Question:
How to display youtube video data details after pasting url in textarea using html and jquery, exactly like whatsapp does?
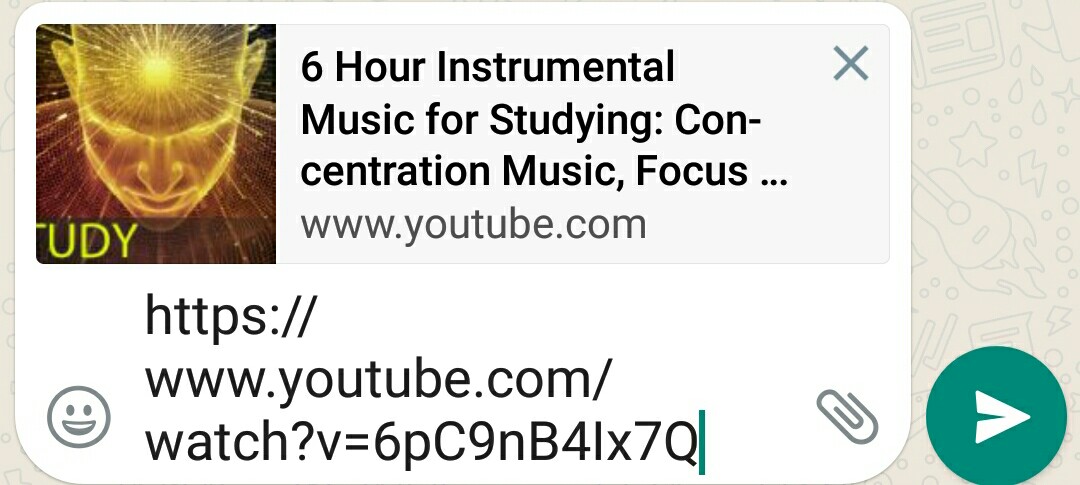
Answer: You can retrieve the video's metadata using the oEmbed Interface. <URL> for more info about that.
Now here the problem with that interface, YouTube doesn't have a Access-Control-Allow-Origin header present which makes it tough for other web services to make requests to it. Your browser will block any http requests you try to make to YouTube
There's two ways we can deal with this:
The first is creating a sort of wrapper around the oembed interface. You create some endpoint using your backend service which make the actual http request to Youtube, then your application makes ajax requests to that endpoint. Check out the answer I linked above to get an idea of how to set that up
The second way is the dirty way. We'll make use of a proxy service called <URL> which deals with the problem we were discussing earlier.
So first here's the markup we're going to need to lay everything out
'''
<div class="application">
<div class="video-meta">
<img id="video-thumbnail">
<a id="video-link"><h4 id="video-title"></h4></a>
</div>
<textarea id="link" rows="8"></textarea>
</div>
'''
And some styling for the markup
'''
html, body {
padding: 0;
margin: 0;
width: 100%
}
#video-thumbnail {
height: 100%;
width: auto;
}
#video-link {
display: inline-block;
vertical-align: top;
}
.video-meta {
display: block;
height: 0;
transition: height 150ms ease;
}
.video-meta.open {
height: 150px;
}
.application {
width: 500px;
margin: auto;
}
.video-meta {
width: 100%;
}
textarea {
width: 100%;
}
'''
Lastly the JS that will be making driving the whole thing
'''
// Prefilter to auto-magically prepend cors anywhere domain to
jQuery.ajaxPrefilter(function(options) {
if (options.crossDomain && jQuery.support.cors) {
options.url = 'https://cors-anywhere.herokuapp.com/' + options.url;
// Host local instance maybe?
}
});
// Function that will retrieve the data for a particular video
function getVideoData(url) {
var base = 'https://www.youtube.com/oembed?url={link}&format=json';
var link = base.replace('{link}', url);
var result = null;
$.ajax({
url: link,
type: 'get',
dataType: 'json',
async: false, // Probably not the best thing. Just for demo purposes.
success: function(data) {
result = data;
}
});
return result;
}
// Event handler for keyup event
$('#link').on('keyup', function() {
$('.video-meta').removeClass('open');
var link = $(this).val();
// Check URL's maybe
var data = getVideoData(link);
// Check if we go valid response
if(!data) {
alert("Something went wrong");
return;
}
// Set values
$('#video-thumbnail').attr('src', data.thumbnail_url);
$('#video-link').attr('href', link);
$('#video-title').text(data.title);
$('.video-meta').addClass('open');
});
'''
Here's a <URL>. Hope it helps!